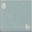
Piece: xx